RGB frame:
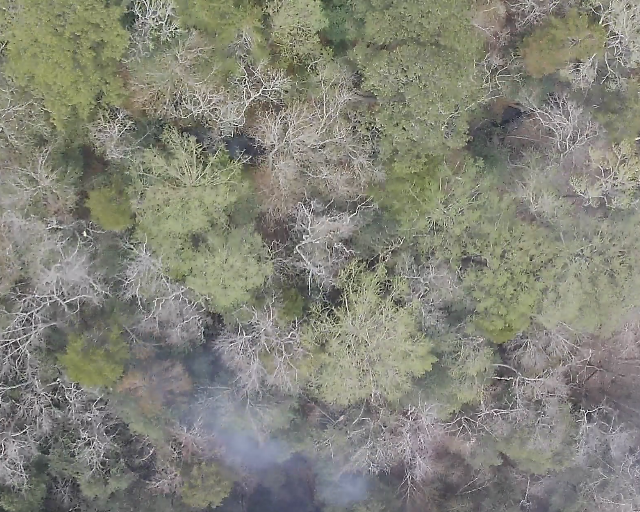
Thermal frame:
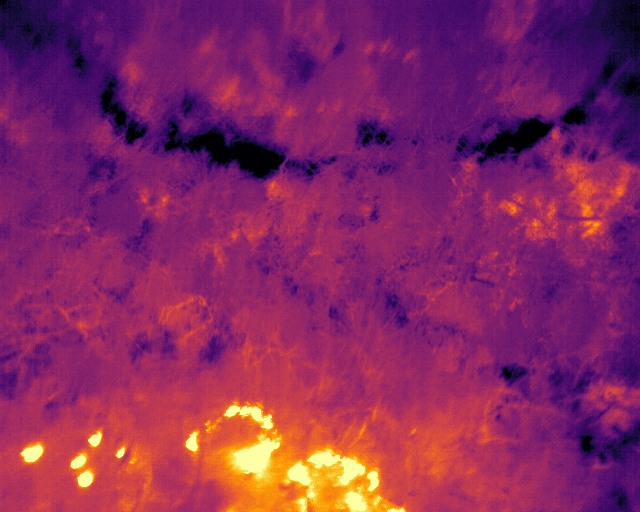
Captured: 2026-02-26 03:09:03
Pixels at or above 80 °C: 218 (fraction of frame: 0.0006653)